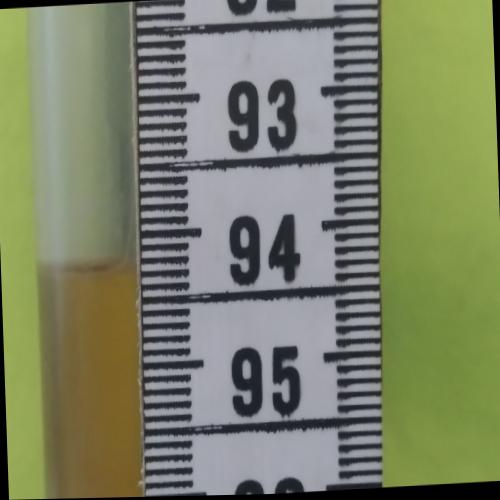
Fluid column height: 94.2 cm